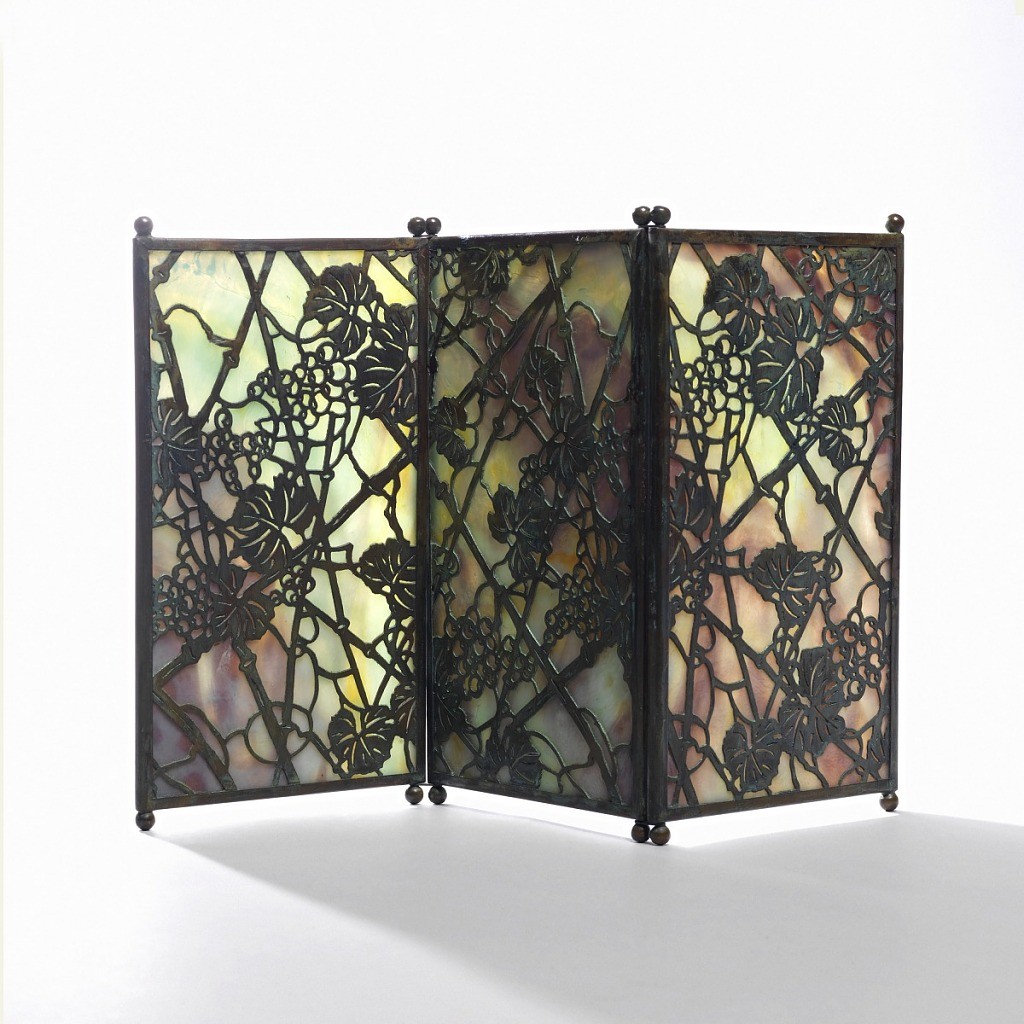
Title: Tea Screen
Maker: Tiffany & Company, American, established 1853
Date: ca. 1905
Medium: glass, bronze
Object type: screen
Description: Three vertically rectangular panels of marbleized glass, each panel framed with narrow copper edging oxidized to green and orange-red tones with two small ball feet at each end. The panels are hinged together by means of wire at juncture of feet and screen. Cut out copper overlay.  Glass marbleized in tones of lavender, blue and green overlaid with cut out copper in "Grapevine" pattern.